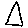
Label: triangle